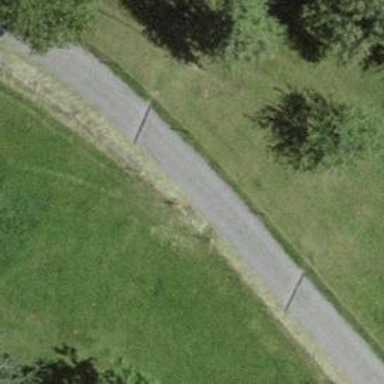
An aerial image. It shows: Paved track road with grade1 track type.